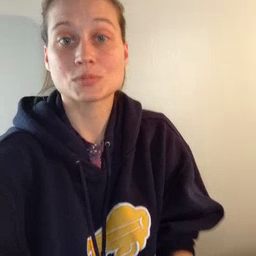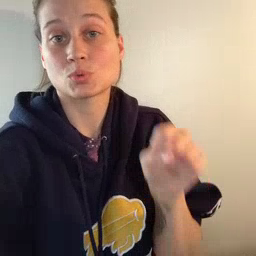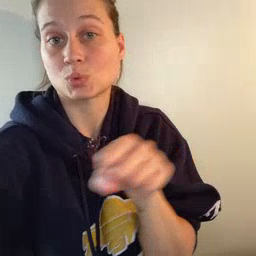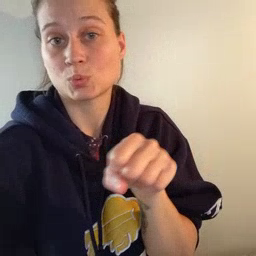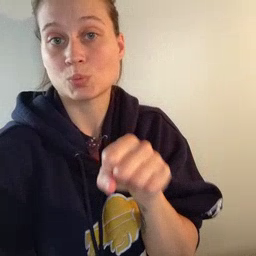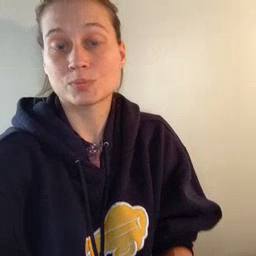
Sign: shoe